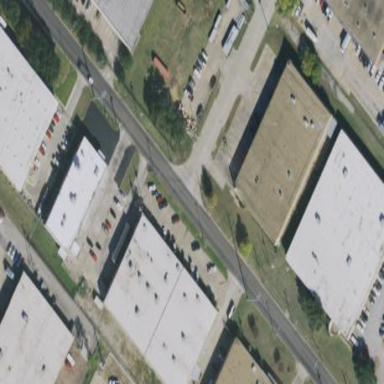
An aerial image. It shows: Warehouse.